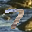
Label: 7